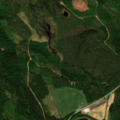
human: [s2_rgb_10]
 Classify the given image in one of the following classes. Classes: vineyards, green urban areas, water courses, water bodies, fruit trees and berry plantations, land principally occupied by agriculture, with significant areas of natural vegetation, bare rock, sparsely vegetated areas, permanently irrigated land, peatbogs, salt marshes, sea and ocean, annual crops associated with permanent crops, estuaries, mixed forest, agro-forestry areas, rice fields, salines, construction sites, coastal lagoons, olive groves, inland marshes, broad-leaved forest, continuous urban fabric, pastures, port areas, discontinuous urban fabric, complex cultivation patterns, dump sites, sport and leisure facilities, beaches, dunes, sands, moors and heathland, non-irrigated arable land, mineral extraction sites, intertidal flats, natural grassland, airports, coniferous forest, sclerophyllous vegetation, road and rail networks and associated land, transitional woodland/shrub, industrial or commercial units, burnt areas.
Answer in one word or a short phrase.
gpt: coniferous forest, mixed forest, water bodies